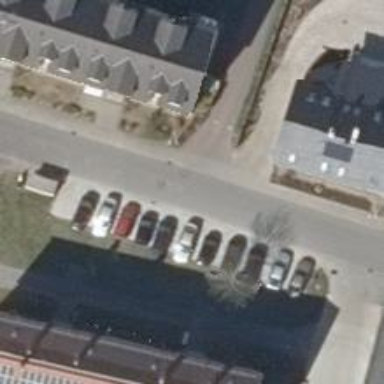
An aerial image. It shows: Residential road with asphalt surface. There is diagonal parking on the left side.